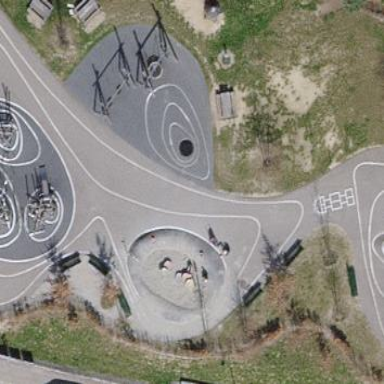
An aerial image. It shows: Playground area for leisure activities on the land.